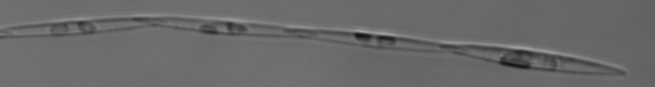
Label: Pseudo-nitzschia